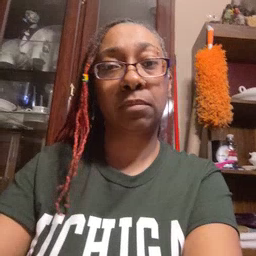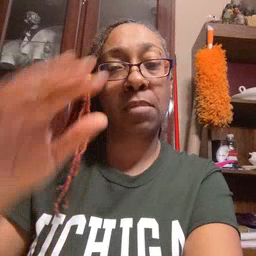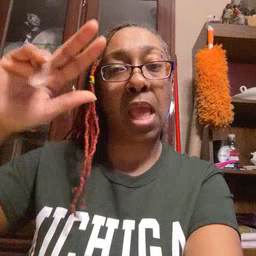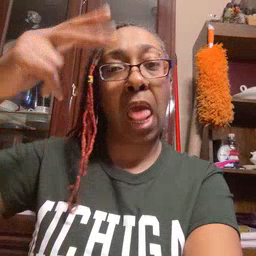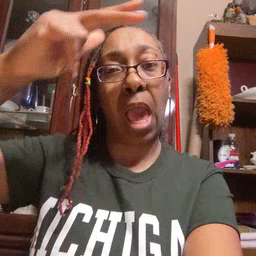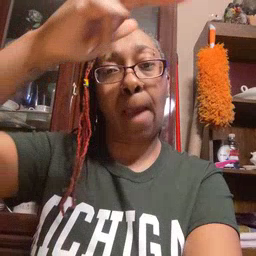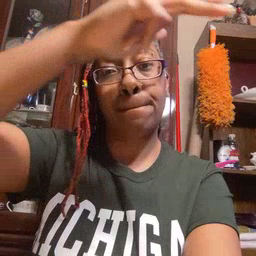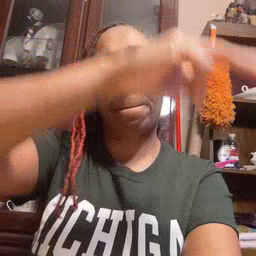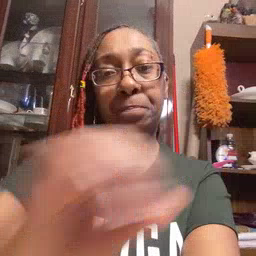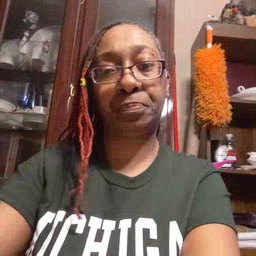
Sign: helicopter